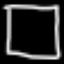
Label: square